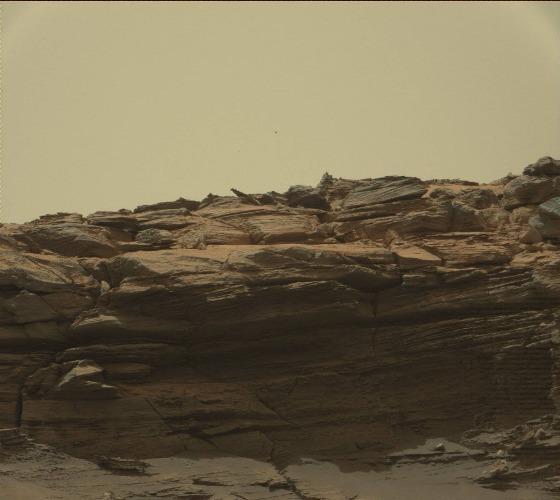
Terrain classes present: Bedrock, Shadow, Sky / Distant Mountains